Question: An excerpt of Wikipedia's article on <URL>:
> x86 processor hardware-architecture is augmented with additional address lines used to select the additional memory, so physical address size increases from 32 bits to 36 bits. This, theoretically, increases maximum physical memory size from 4 GB to 64 GB.
Along with an image explaining the mechanism:

But I can't see how the address space is expanded from 4GB to 64GB. And 4 * 512 * 512 * 4K still equals 4GB, isn't it?
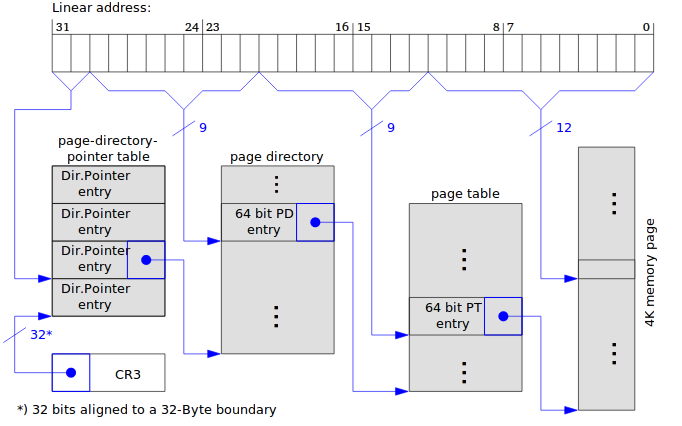
Answer: x86 processors running in 32-bit mode uses page translations for memory addresses. This means that there is a mapping layer between the address used by the code (both kernel and user mode) and the actual physical memory. E.g. in Windows all processes map the image of the .exe file to the same address.
The mapping layer between the virtual and physical addresses can normally only map 4GB of memory. With PAE enabled, the 32 bit virtual addresses are mapped 36 bit physical addresses. Still, a single process cannot access more than 4GB at a single time. That's what you see in the image you've pasted, the 32-bit address space of one process. You can also see that the PTE (Page Table Entry) containing the physical address is 64 bit wide.
A PAE aware application can swap in and out different parts of memory into the visible address space to make use of more than 4GB of RAM, but it can only see 4GB at any single point in time.